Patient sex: M
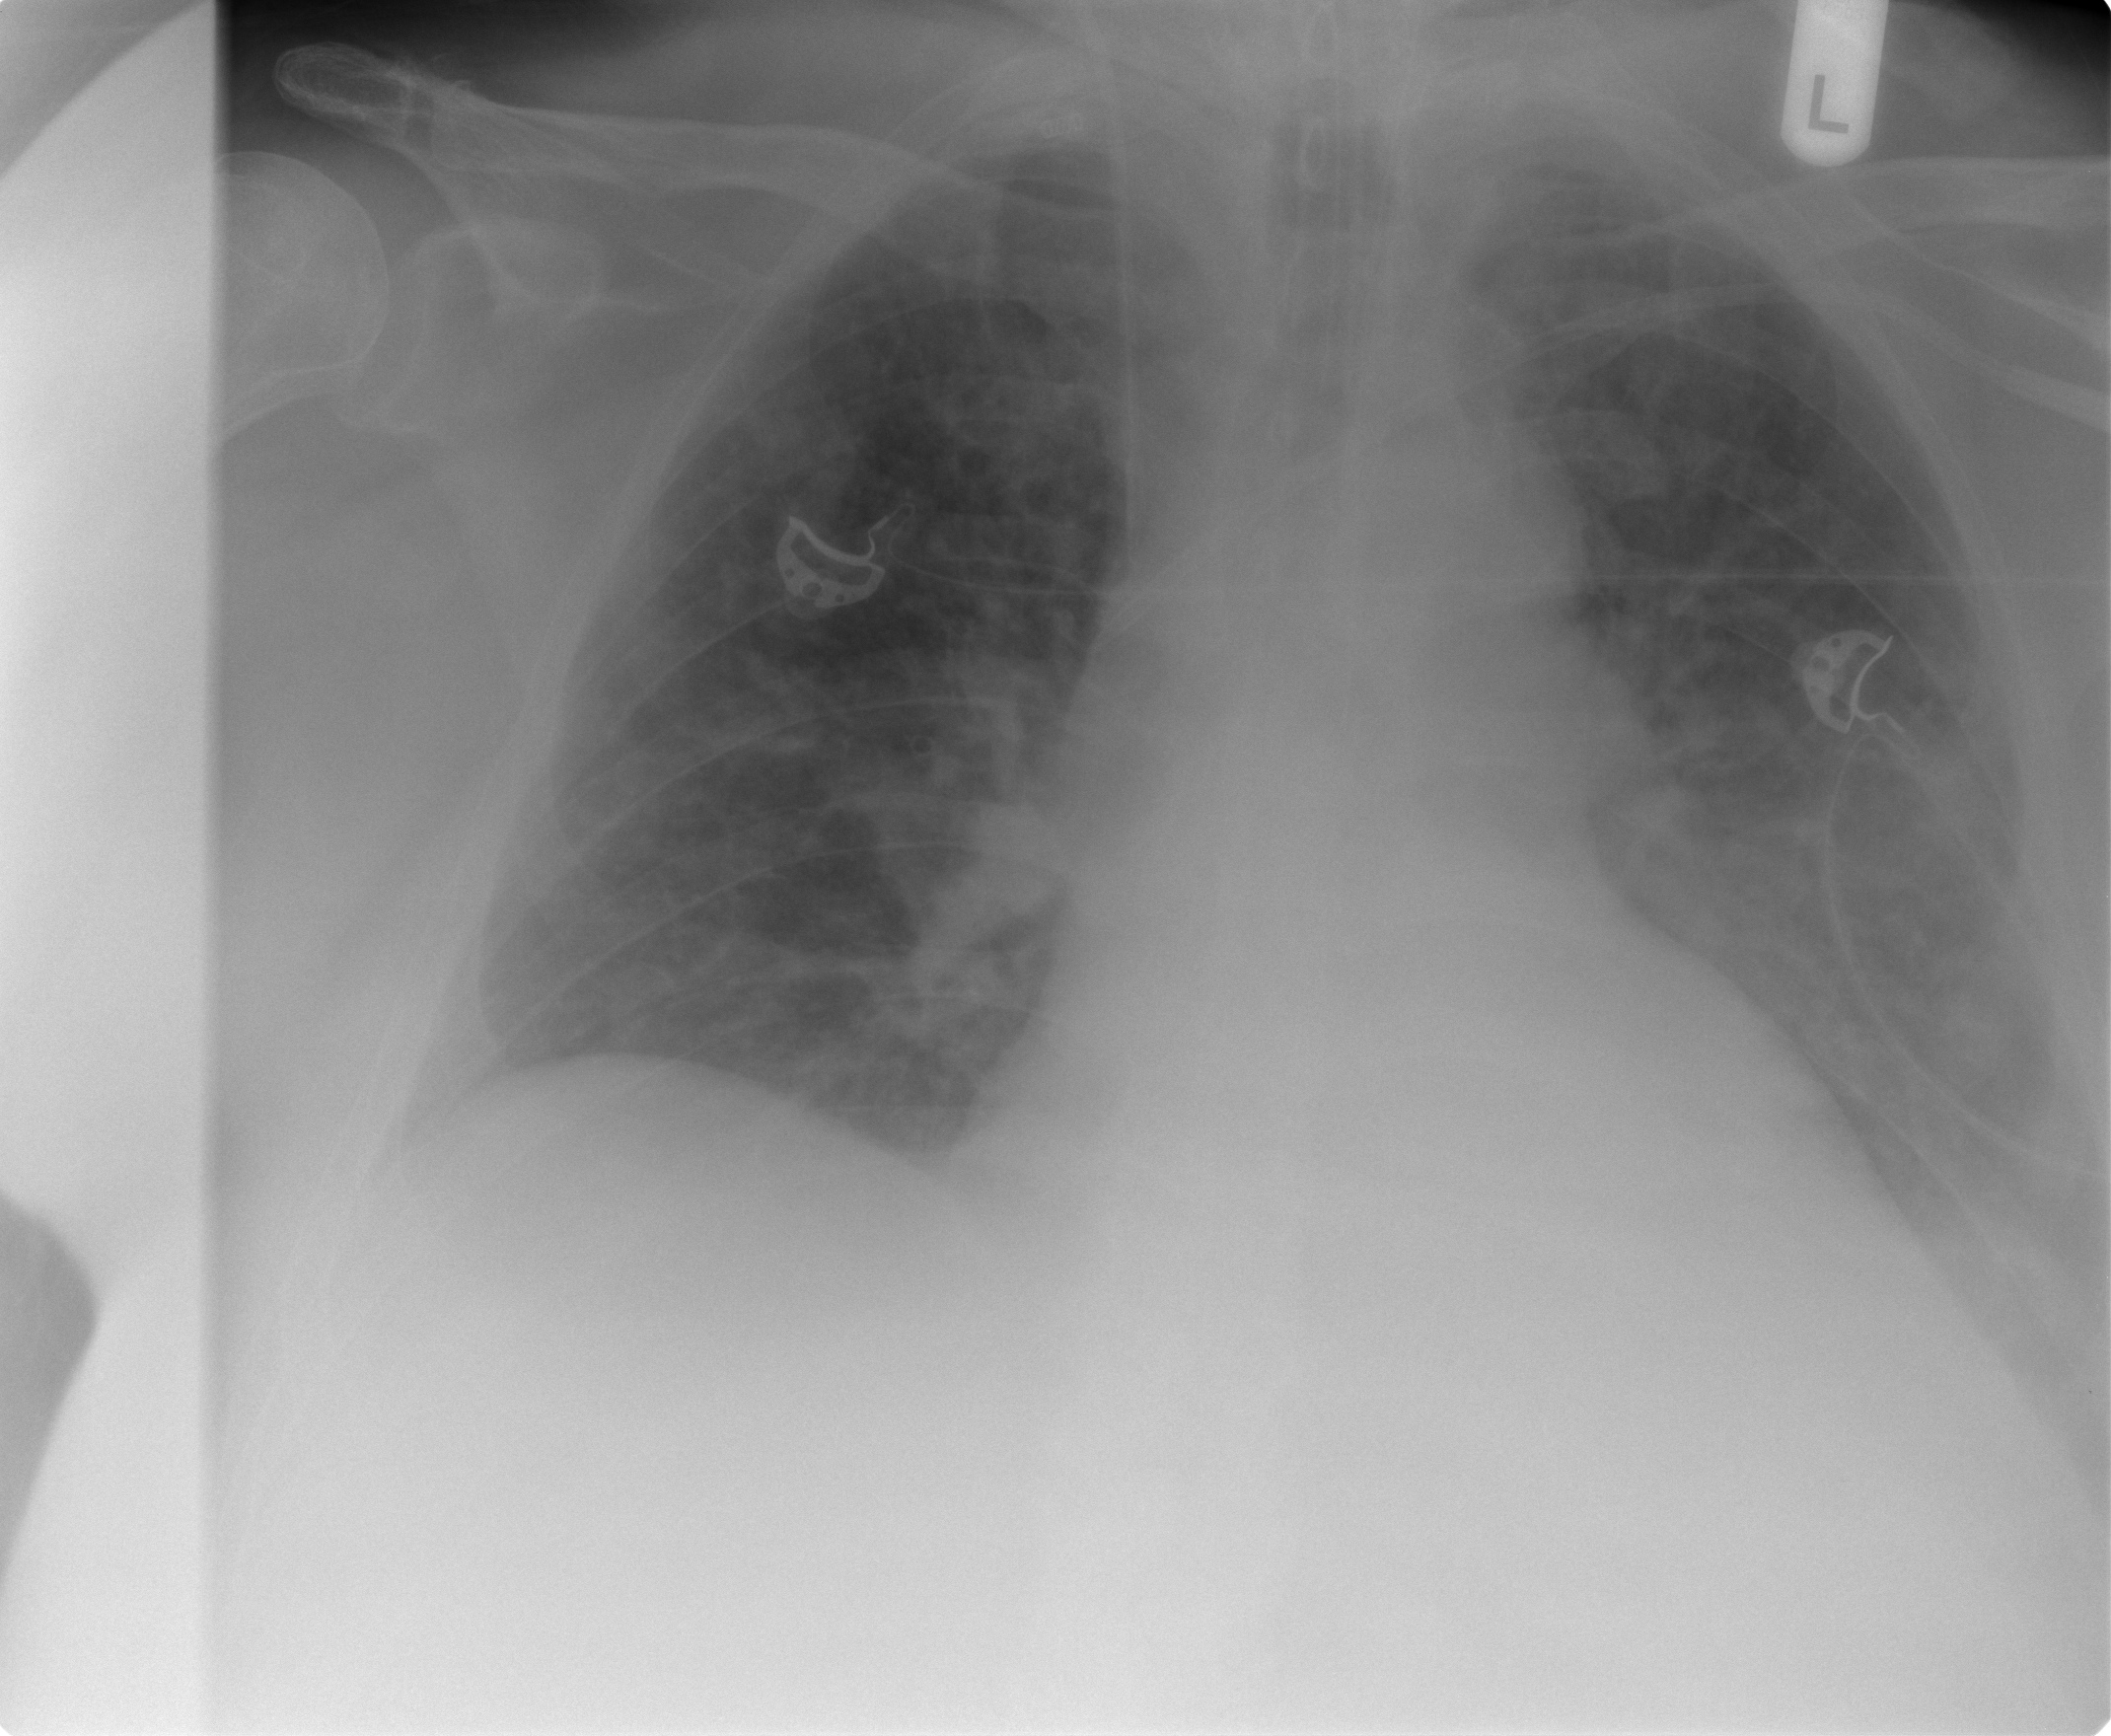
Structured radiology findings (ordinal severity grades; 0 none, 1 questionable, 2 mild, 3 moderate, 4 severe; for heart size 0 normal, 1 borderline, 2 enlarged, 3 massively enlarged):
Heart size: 2
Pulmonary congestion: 1
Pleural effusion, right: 0
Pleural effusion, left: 3
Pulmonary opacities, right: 0
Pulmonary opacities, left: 2
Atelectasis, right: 2
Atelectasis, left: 2